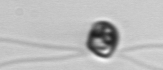
Label: flagellate_morphotype1